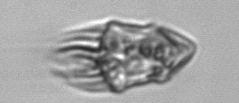
Label: Strombidium_inclinatum